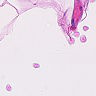
Metastatic tissue present: no